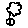
Label: flower